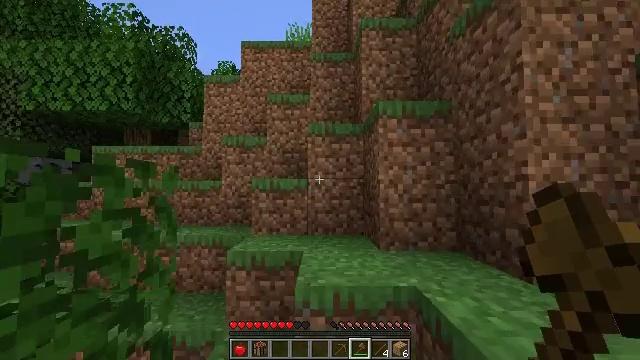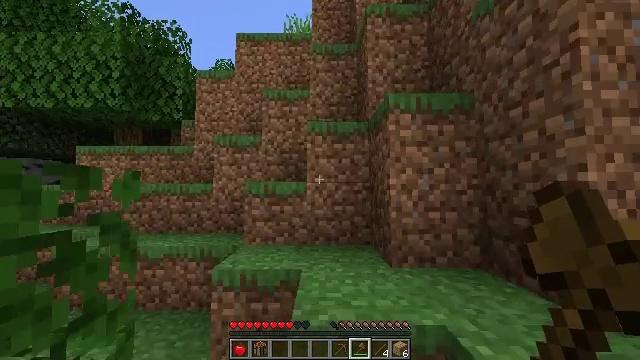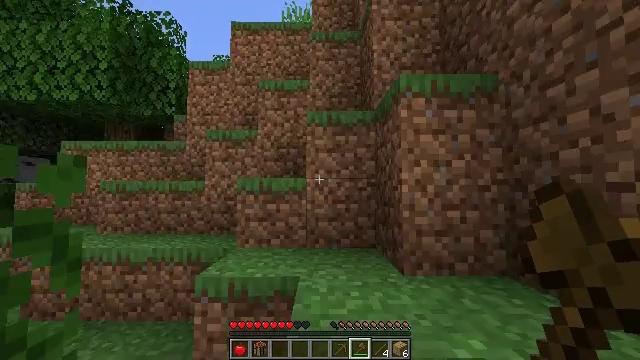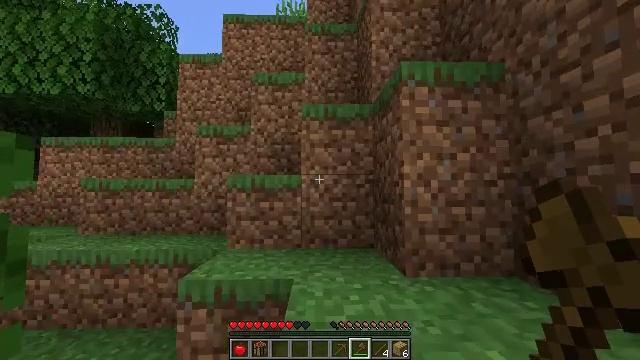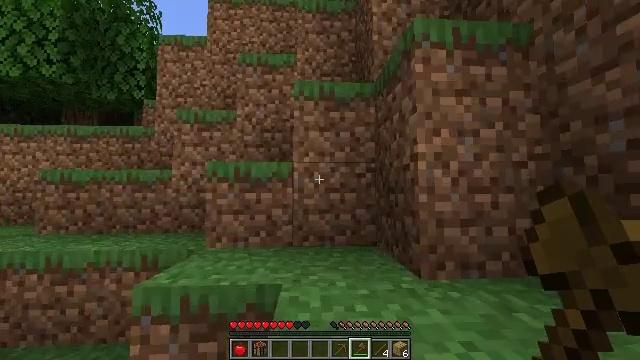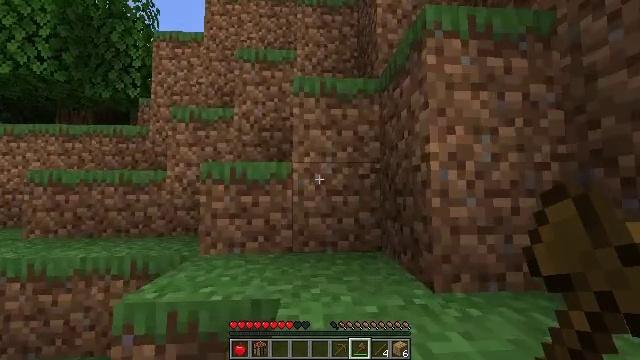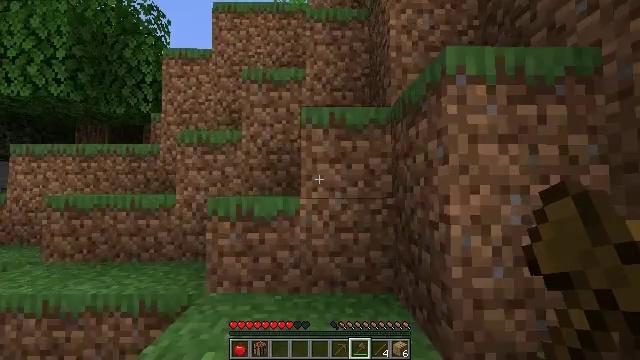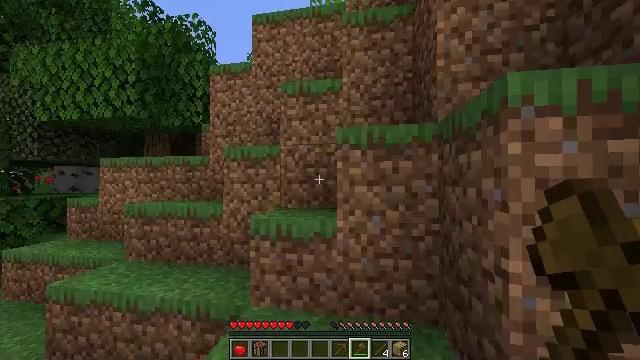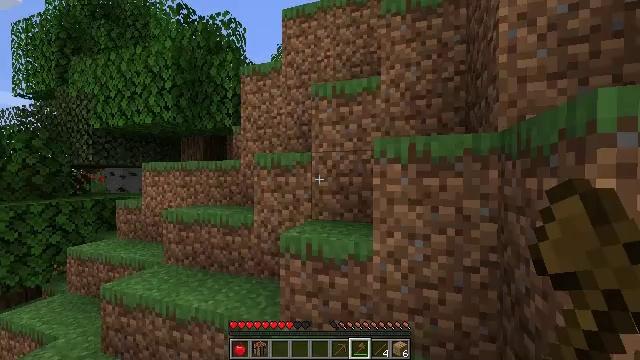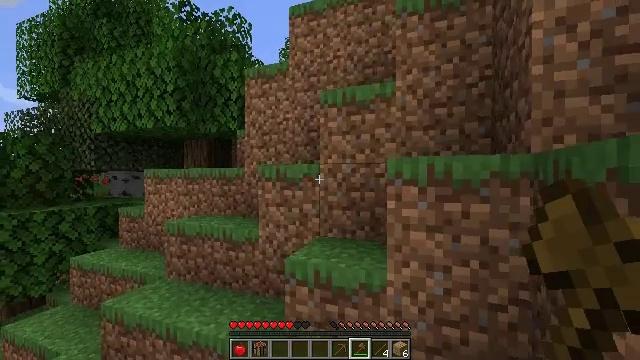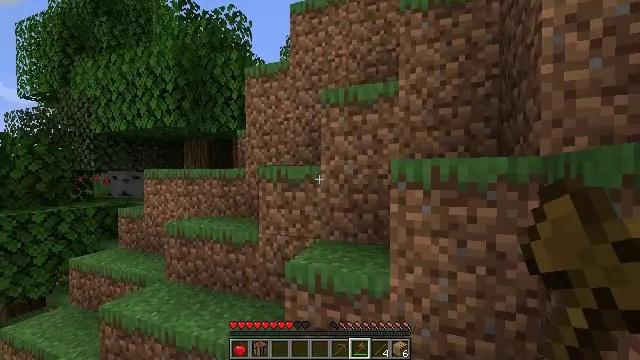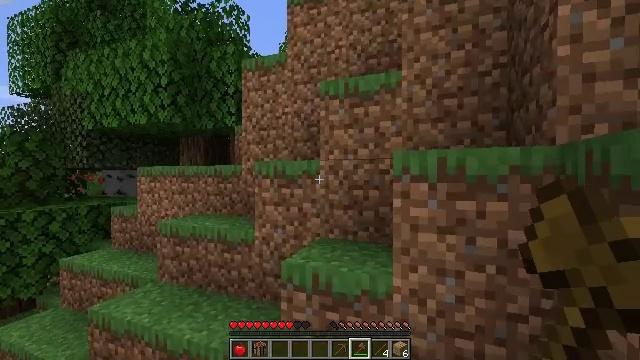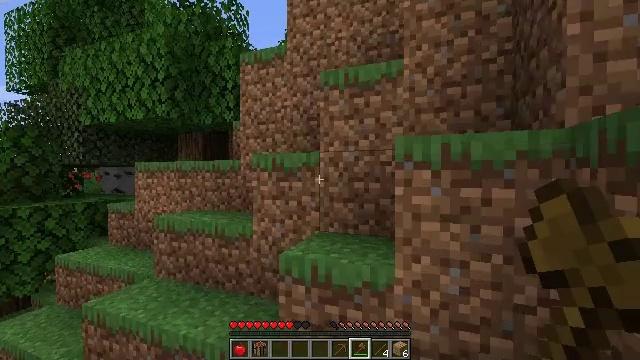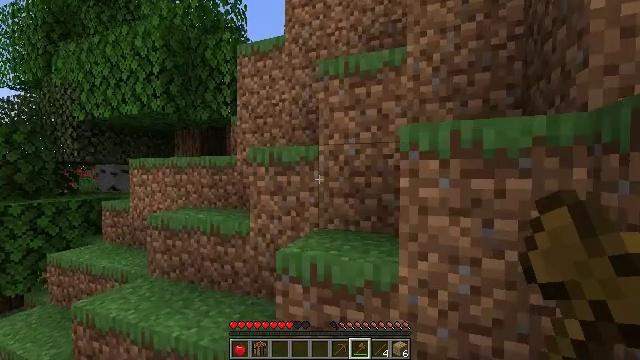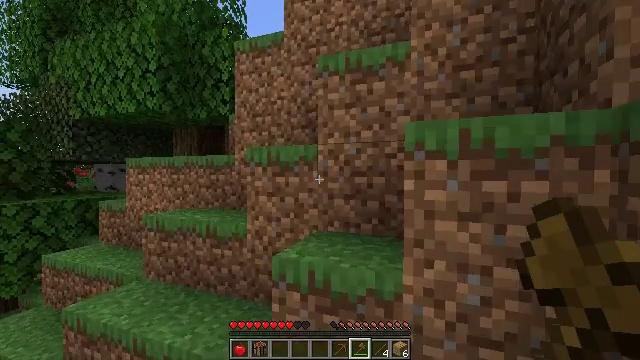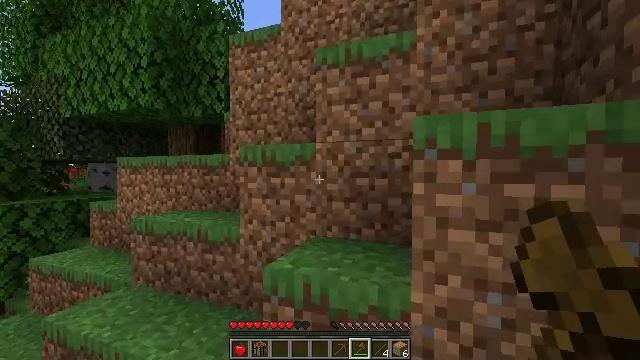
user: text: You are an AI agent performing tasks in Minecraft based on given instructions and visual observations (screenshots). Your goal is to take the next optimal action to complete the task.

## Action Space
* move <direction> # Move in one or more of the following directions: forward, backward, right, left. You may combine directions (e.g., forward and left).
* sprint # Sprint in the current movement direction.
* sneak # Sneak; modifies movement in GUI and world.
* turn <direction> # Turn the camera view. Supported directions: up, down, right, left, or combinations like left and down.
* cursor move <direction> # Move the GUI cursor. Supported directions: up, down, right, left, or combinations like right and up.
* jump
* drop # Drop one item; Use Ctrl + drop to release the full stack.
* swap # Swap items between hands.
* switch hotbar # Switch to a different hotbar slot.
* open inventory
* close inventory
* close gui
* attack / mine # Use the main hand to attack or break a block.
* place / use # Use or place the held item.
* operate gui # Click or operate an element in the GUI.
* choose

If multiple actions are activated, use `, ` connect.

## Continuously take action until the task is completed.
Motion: motion action
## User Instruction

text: Gather the mushroom stem from a big mushroom.
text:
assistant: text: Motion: move forward
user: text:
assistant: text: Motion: move forward
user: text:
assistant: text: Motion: move forward, turn right
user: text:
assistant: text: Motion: move forward, turn right, jump
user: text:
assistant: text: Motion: move forward, jump
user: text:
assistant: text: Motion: move forward, turn left, jump
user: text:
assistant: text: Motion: move forward, turn left and down, jump
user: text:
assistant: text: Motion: move forward, turn left and down
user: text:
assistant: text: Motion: move forward, turn left
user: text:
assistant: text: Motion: move forward
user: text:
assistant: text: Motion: move forward
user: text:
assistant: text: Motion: move forward
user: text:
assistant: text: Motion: move forward
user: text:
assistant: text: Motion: move forward
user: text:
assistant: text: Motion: move forward
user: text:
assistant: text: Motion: move forward, jump
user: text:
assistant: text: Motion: move forward, jump
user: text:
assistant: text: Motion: move forward, jump
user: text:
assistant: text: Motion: move forward, jump
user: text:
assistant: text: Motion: move forward
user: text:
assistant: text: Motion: move forward
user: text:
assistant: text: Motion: move forward, turn left
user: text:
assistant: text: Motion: move forward, turn left and down
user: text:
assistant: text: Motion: move forward, turn left
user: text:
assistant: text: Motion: move forward
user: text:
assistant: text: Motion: move forward and move left
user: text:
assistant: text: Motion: move forward and move left
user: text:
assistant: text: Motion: move forward and move left, jump
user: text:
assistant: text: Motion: move forward and move left, jump
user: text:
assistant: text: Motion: move forward, jump